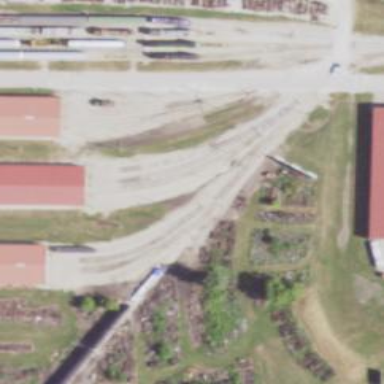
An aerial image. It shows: Preserved railway yard with electrified contact lines.